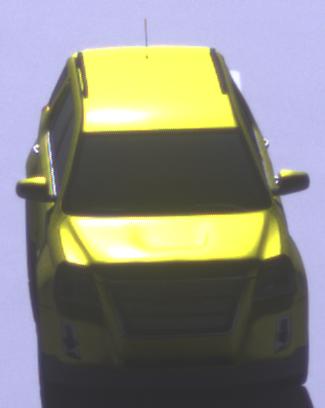
Make: GMC
Model: Terrain
Detailed model: Gen. 1
Model produced from: 2009
Model produced until: 2017
Doors: 5
Color: yellow
Road condition: dry road
Daytime: morning or afternoon
Contrast: high contrast